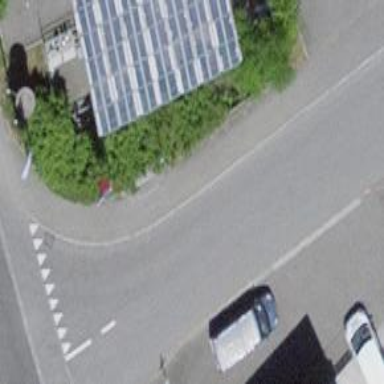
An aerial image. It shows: Street cabinet used for power utility.